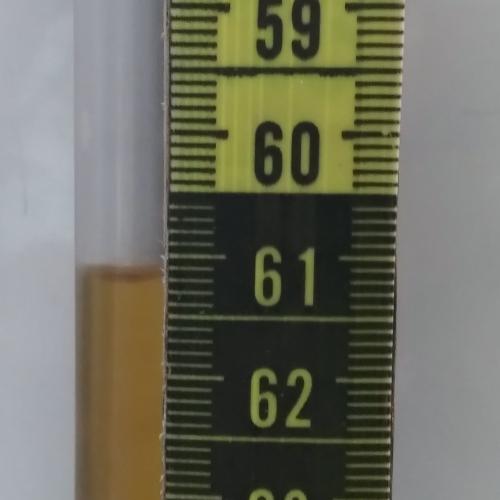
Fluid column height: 61.2 cm